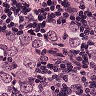
Metastatic tissue present: yes